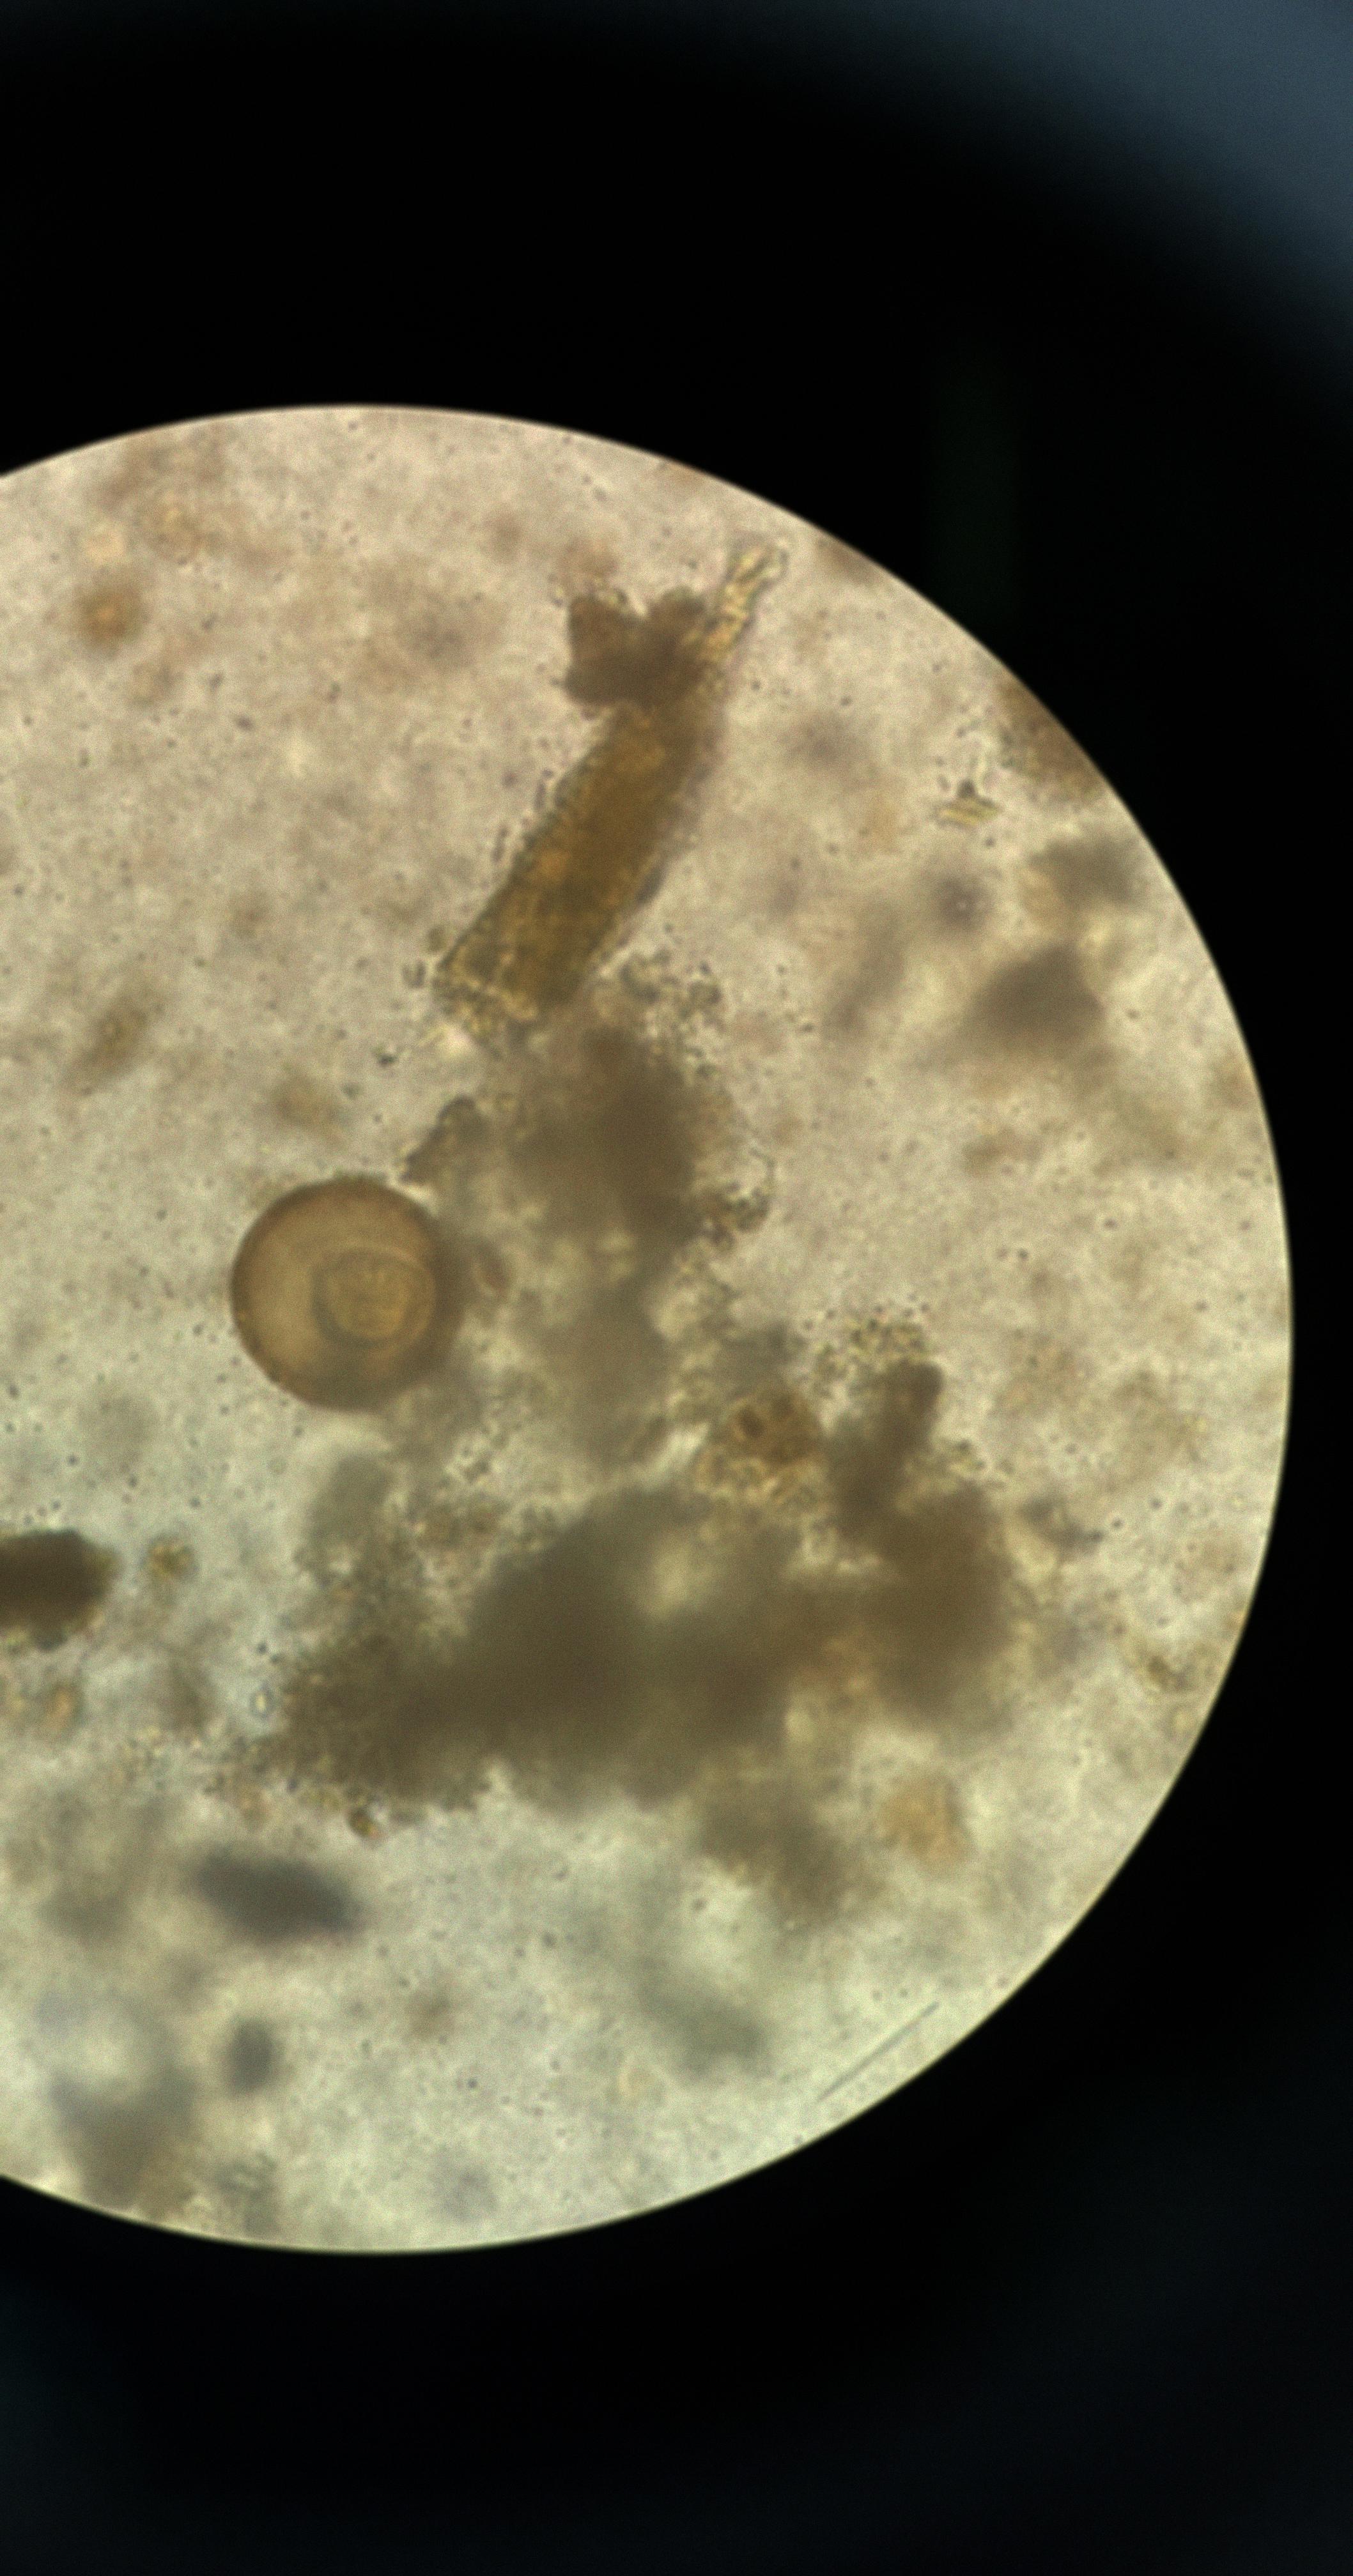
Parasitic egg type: Hymenolepis diminuta